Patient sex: M
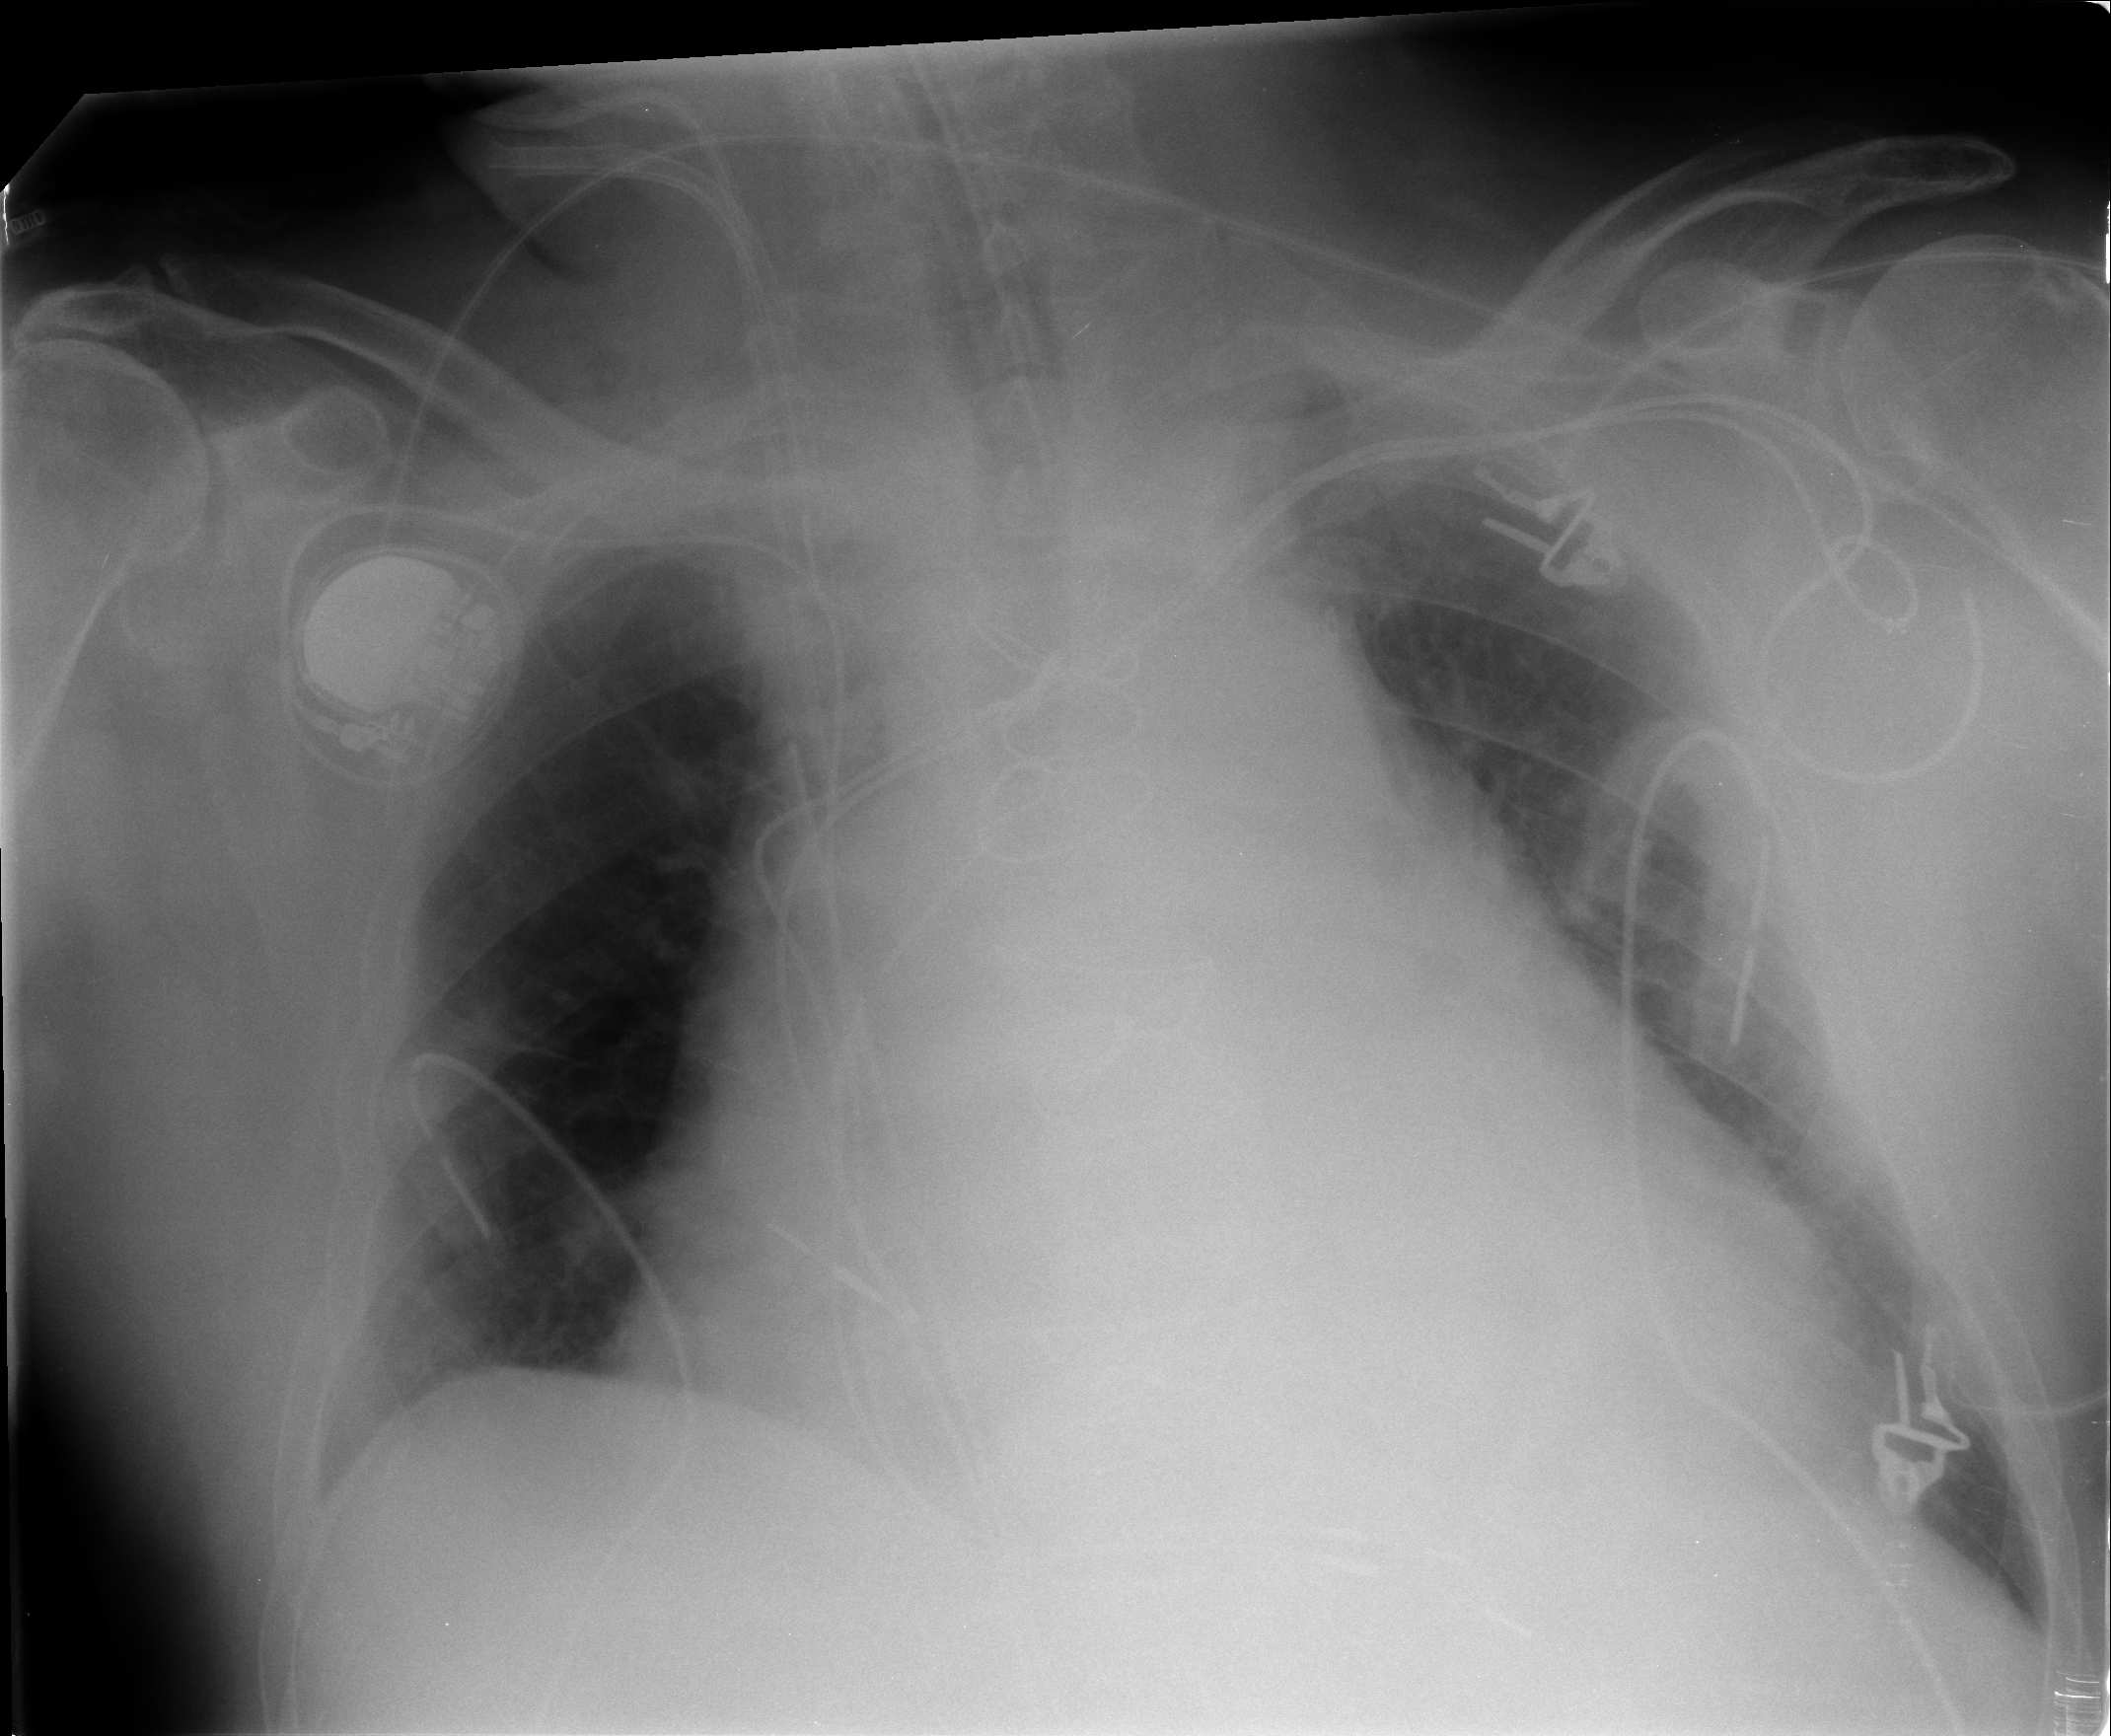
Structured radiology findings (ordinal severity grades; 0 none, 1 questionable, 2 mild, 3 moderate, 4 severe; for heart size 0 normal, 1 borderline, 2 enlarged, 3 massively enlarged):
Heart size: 3
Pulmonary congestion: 2
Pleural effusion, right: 1
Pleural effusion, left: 0
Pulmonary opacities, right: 0
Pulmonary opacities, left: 0
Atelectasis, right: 2
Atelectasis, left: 2